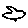
Label: bird